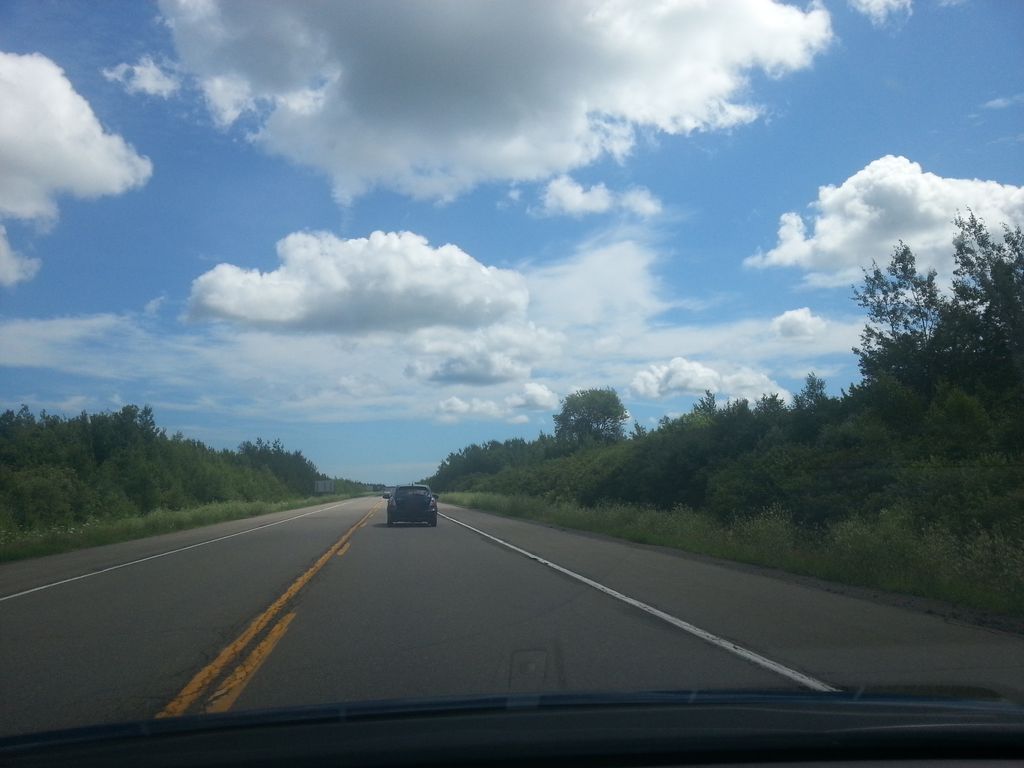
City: charlottetown